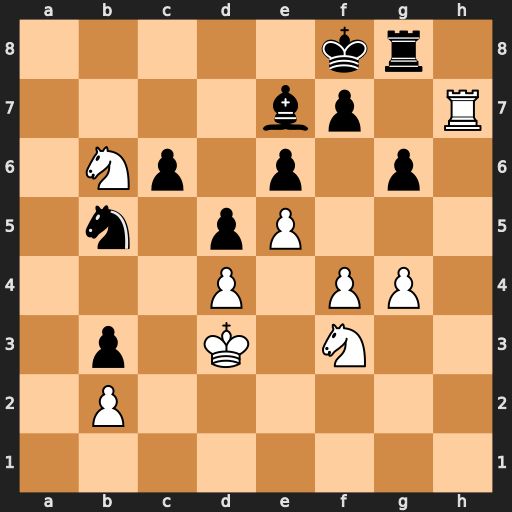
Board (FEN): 5kr1/4bp1R/1Np1p1p1/1n1pP3/3P1PP1/1p1K1N2/1P6/8
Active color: w
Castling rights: -
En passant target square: -
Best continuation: Nd7+ Ke8 Nf6+ Bxf6 exf6